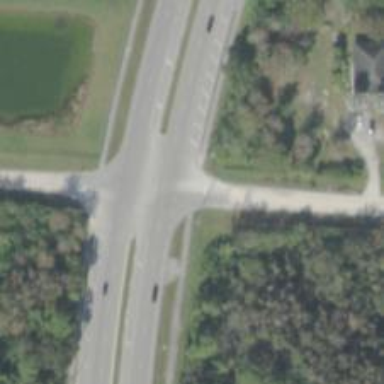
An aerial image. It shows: Stop road.